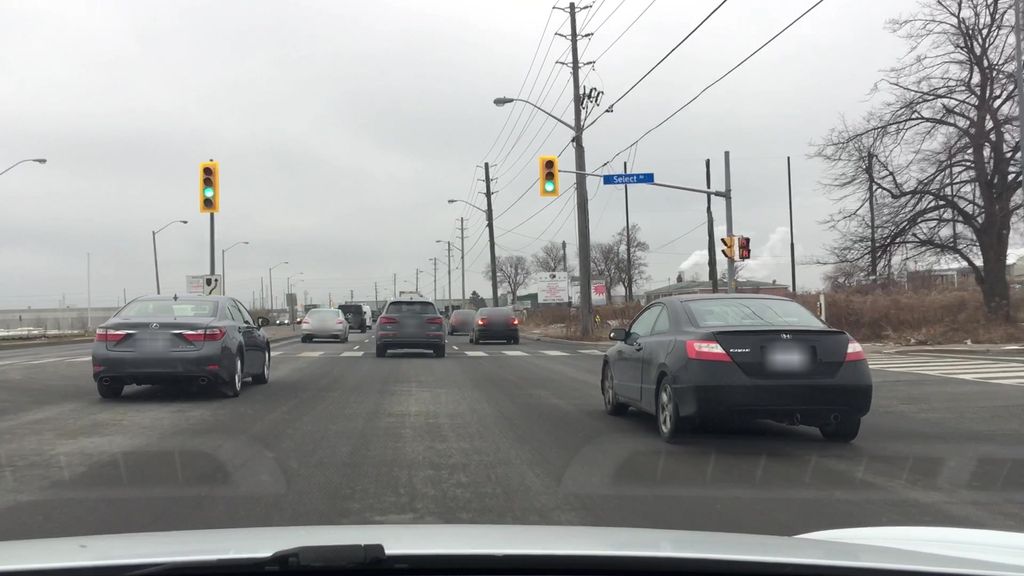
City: toronto